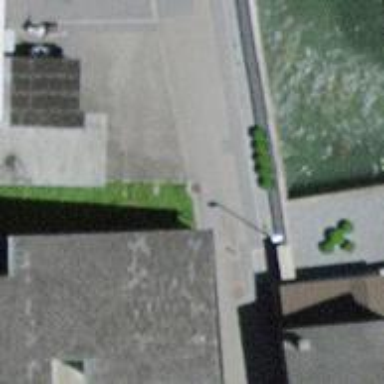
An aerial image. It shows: Bollard barrier.